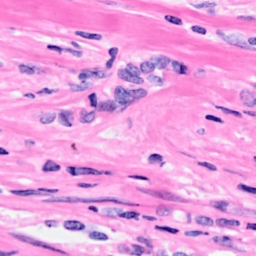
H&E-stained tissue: Breast